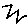
Label: zigzag